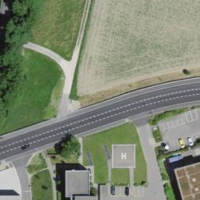
EUNIS habitat code: 52
Species observed at this site:
Cyperus esculentus